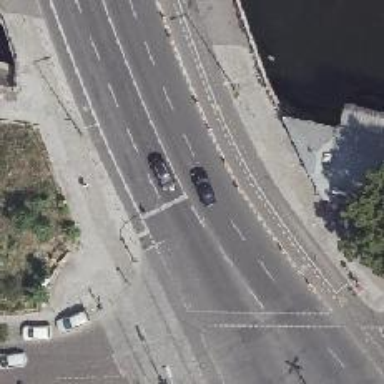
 with kerb separation on the right side."